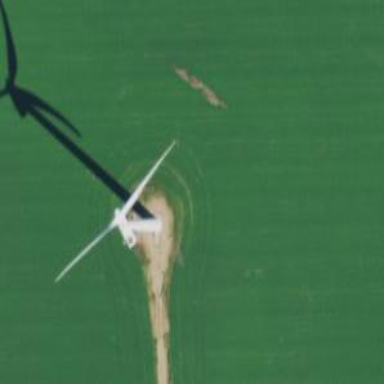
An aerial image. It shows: Wind generator using horizontal axis wind turbines.